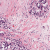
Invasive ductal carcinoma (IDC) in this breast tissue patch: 1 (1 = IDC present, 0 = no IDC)